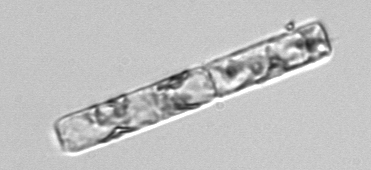
Label: Guinardia_delicatula